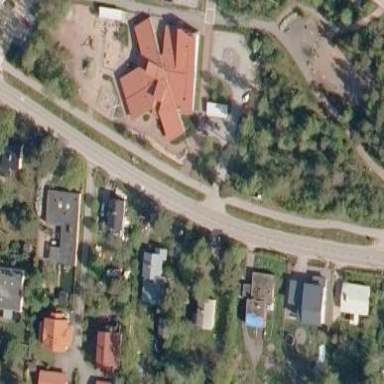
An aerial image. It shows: Kindergarten.